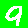
Digit: 9